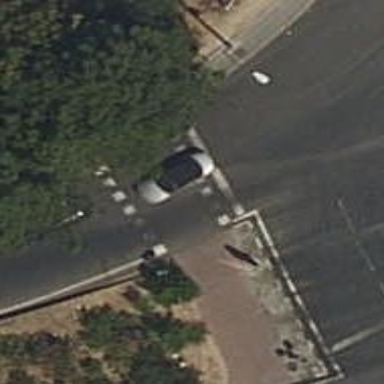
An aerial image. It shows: Road with traffic signals.